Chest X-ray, PA view. Patient: 64 years old, sex F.
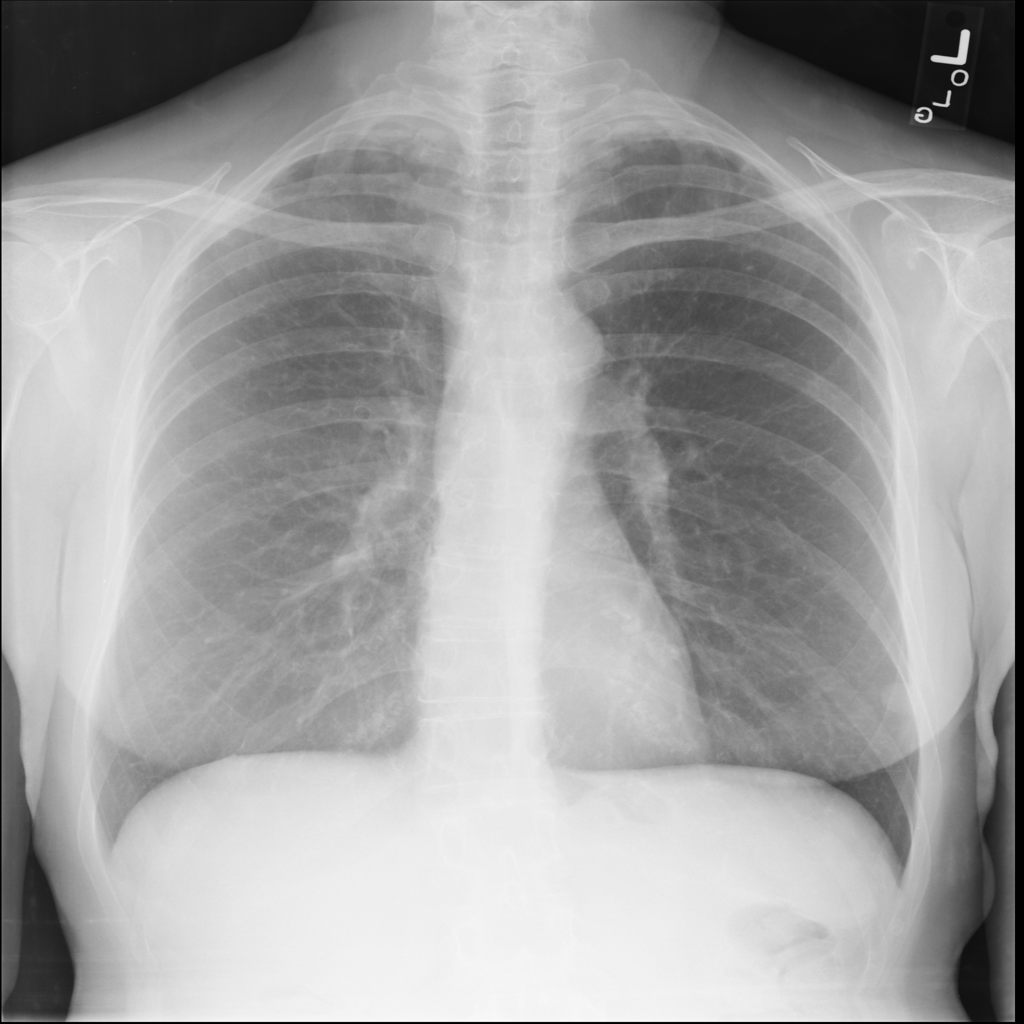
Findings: No Finding